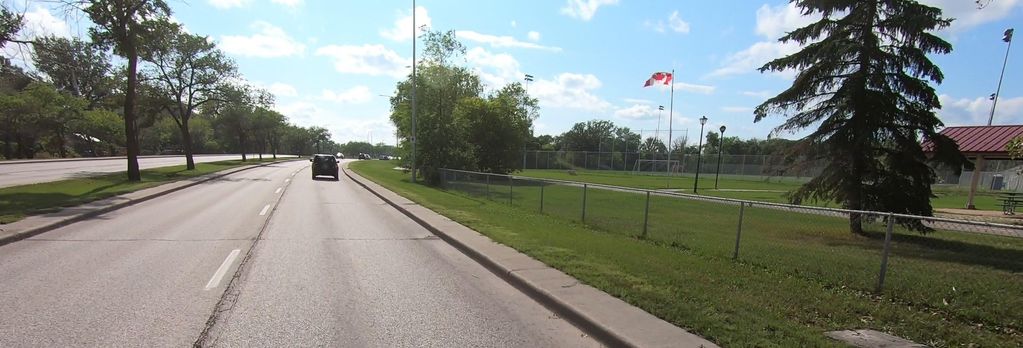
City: winnipeg